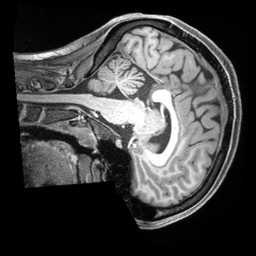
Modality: T1w
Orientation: sagittal
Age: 24
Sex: female
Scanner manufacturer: siemens
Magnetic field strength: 3 T
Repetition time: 2.4 s
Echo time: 0.00226 s